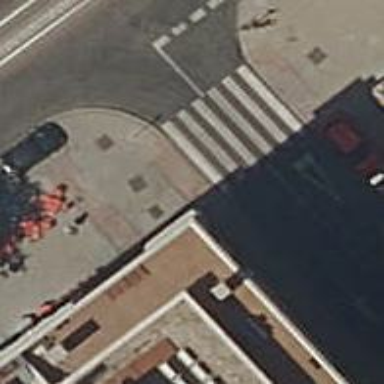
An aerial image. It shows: Sidewalk.